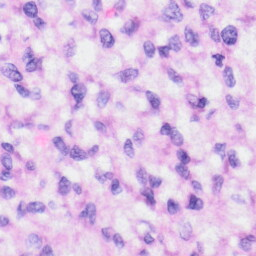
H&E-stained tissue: Liver